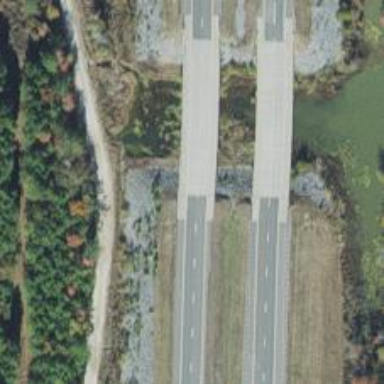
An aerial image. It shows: Trunk highway bridge with asphalt surface and beam structure.